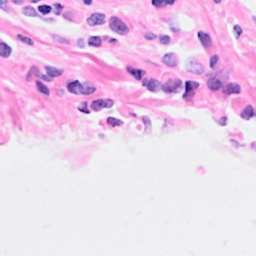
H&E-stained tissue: Breast